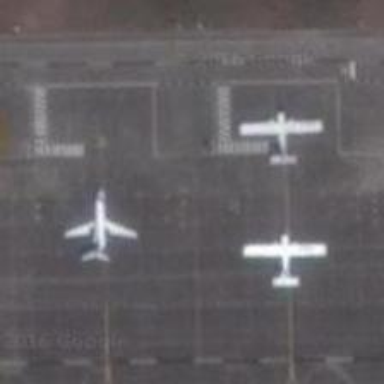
There are several planes on the apron .